Question: The dialog that pops up after a user clicks "like" on my (in development) website overflows the main content area of my website:

Is there any way to flip it around so that it pops up to the left of the like button instead of to the right?
Thanks in advance.
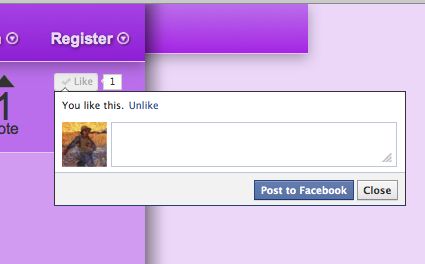
Answer: , this is not possible. Even if there are hacks for this, it won't be legal.
You just need to keep it the way it is, or change its place.